Question: I'm having trouble adding header files to my C++ projects in Eclipse Kepler. When I have Eclipse start a new project all the standard libraries are included in a separate folder hierarchy (see image) but I can't seem to figure out how to add these to existing projects.
Does anyone have a solution?

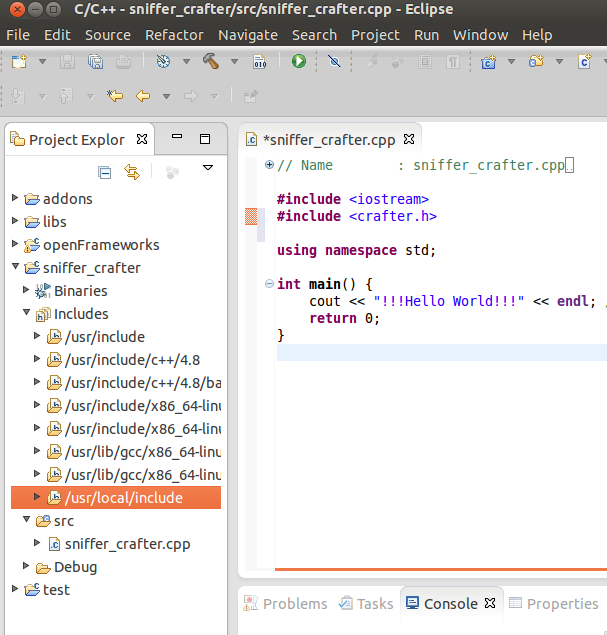
Answer: It turns out that the problem here was that I wasn't specifying Linux GCC (I'm using Ubuntu) as my toolchain when I created the project through Eclipse's new project interface. When I specified this as the compiler, the project was made with all the the includes I was looking for.
Hope this helps someone else out.